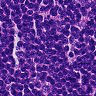
Metastatic tissue present: no